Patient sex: M
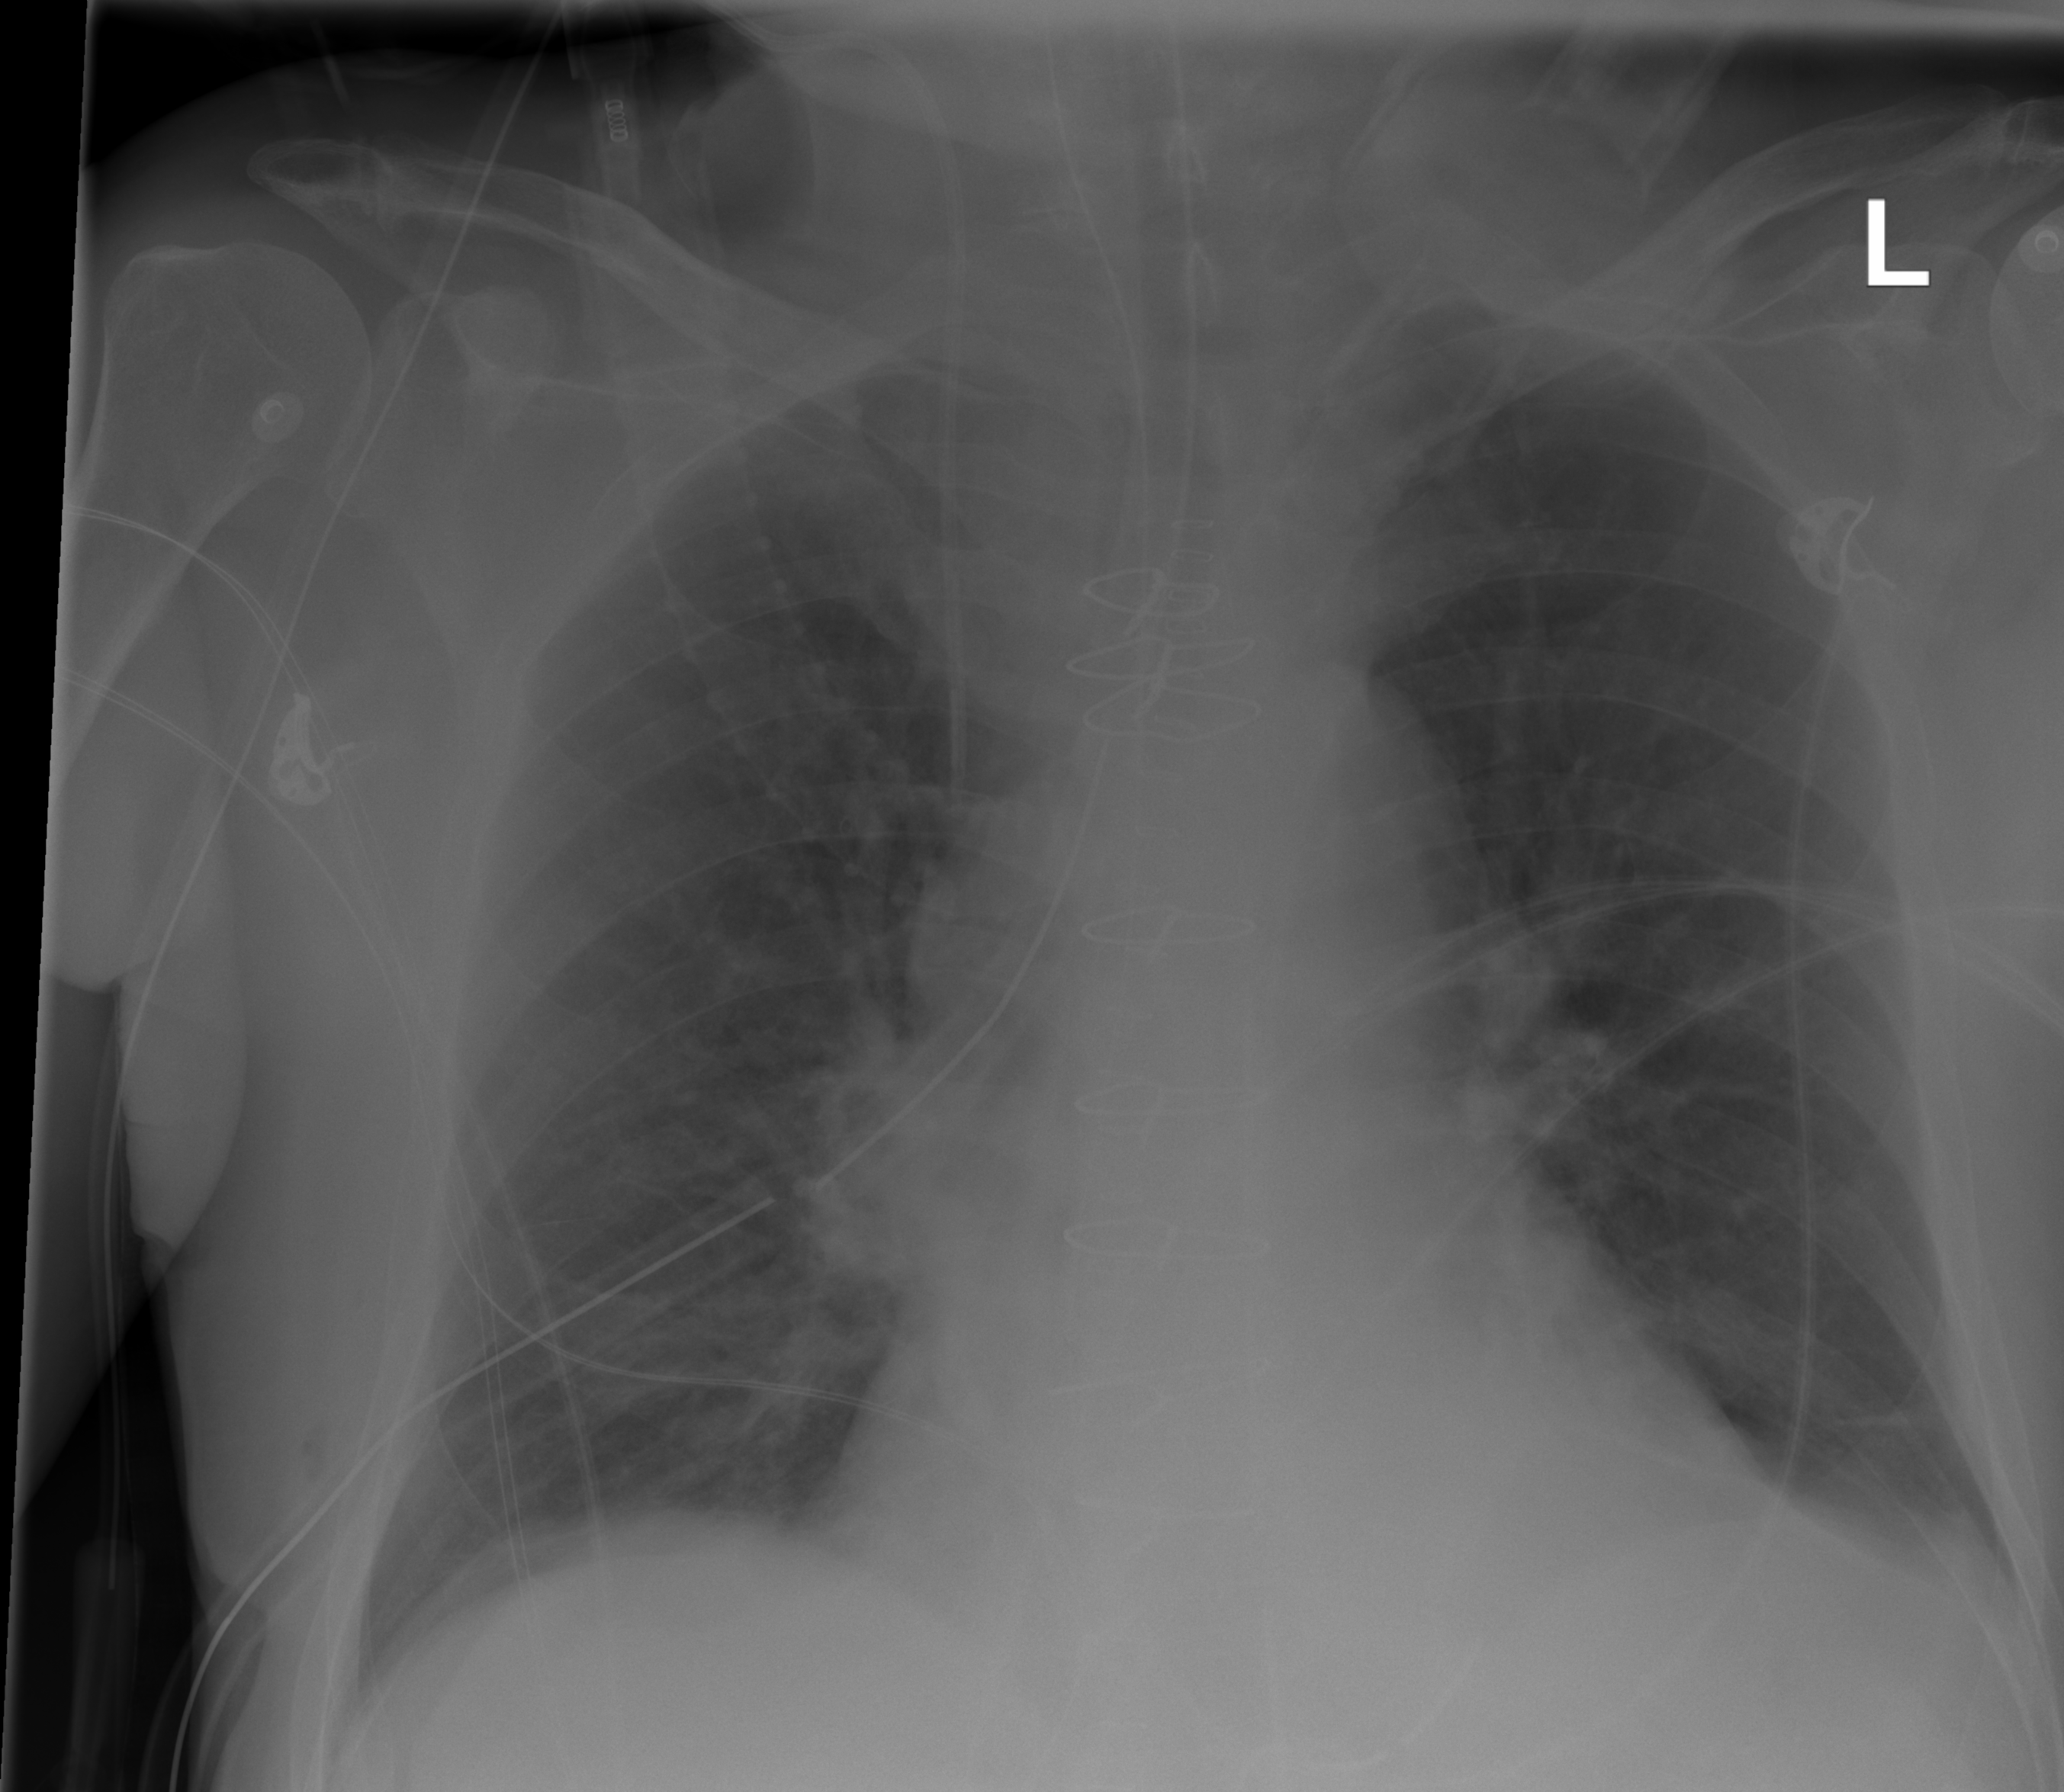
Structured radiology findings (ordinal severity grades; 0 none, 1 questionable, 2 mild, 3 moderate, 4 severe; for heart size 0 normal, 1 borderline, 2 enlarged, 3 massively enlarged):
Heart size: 1
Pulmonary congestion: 0
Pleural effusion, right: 0
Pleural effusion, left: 1
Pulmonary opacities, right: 0
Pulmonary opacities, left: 0
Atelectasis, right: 0
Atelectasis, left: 0